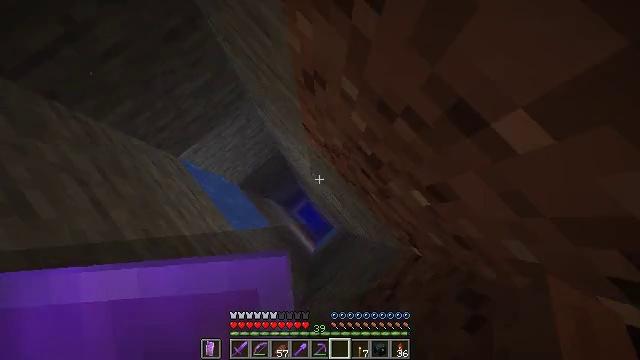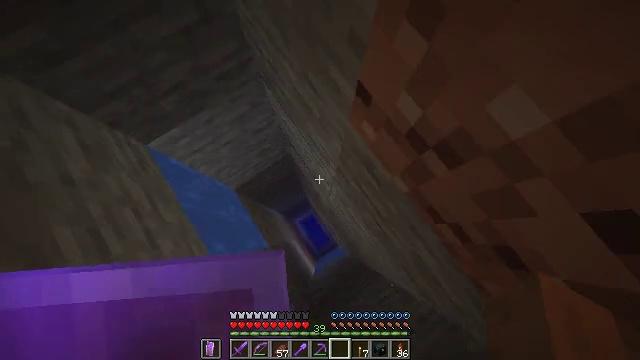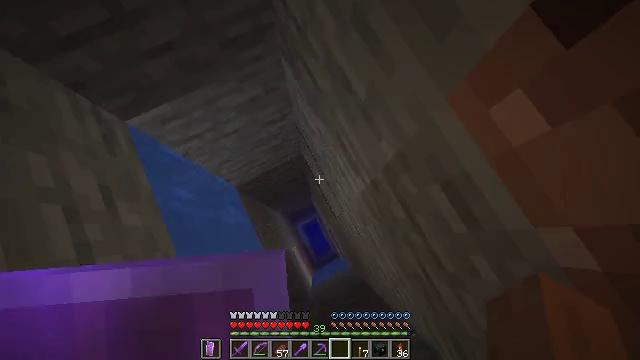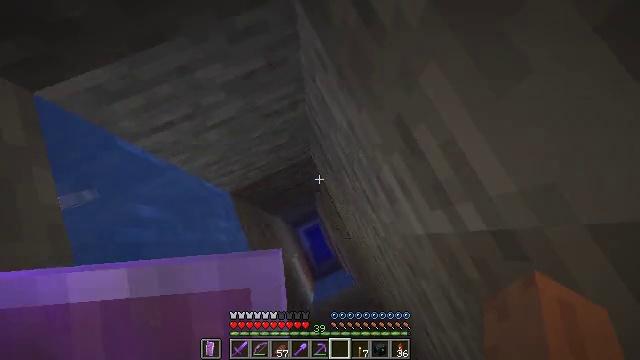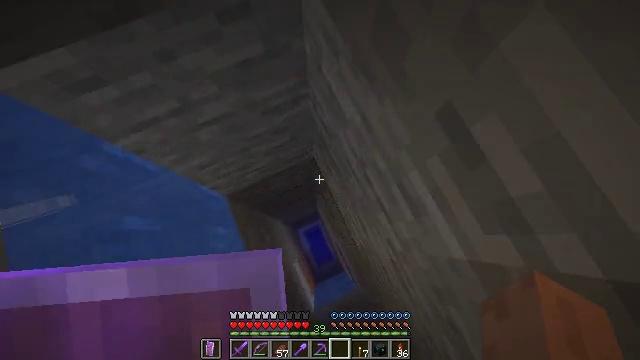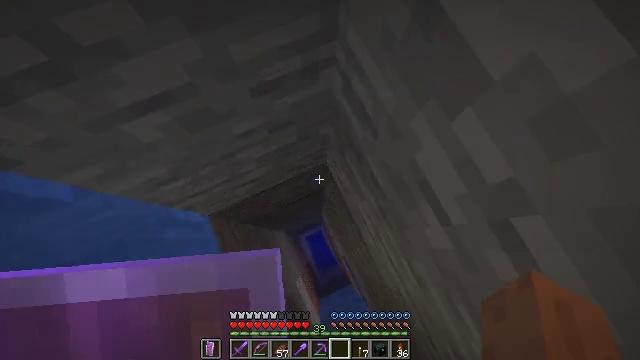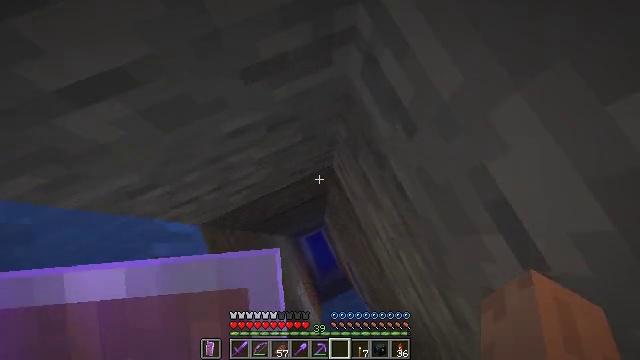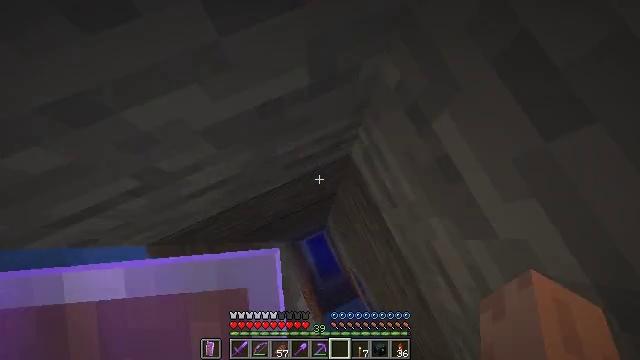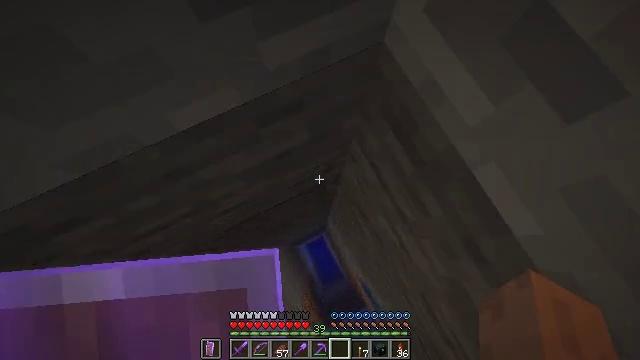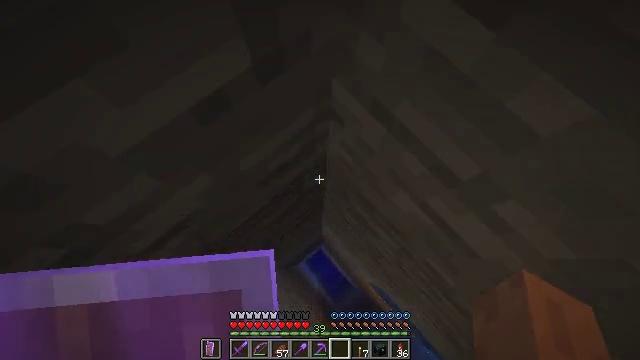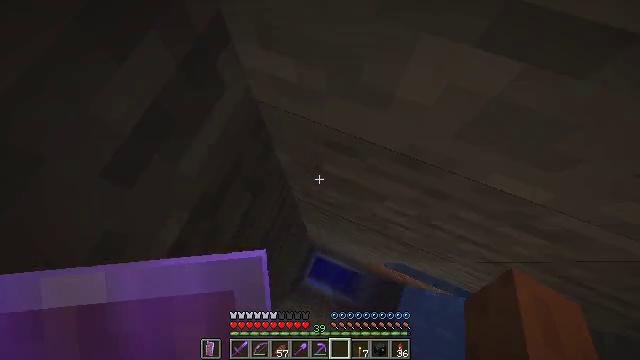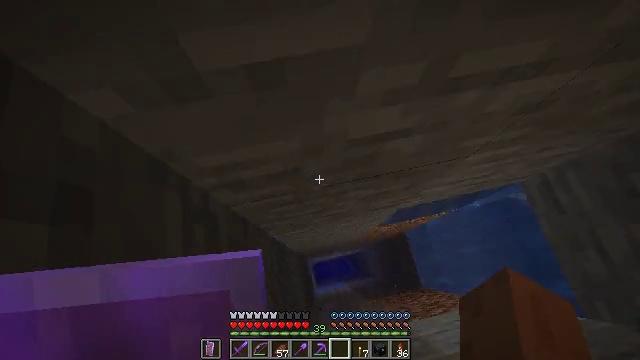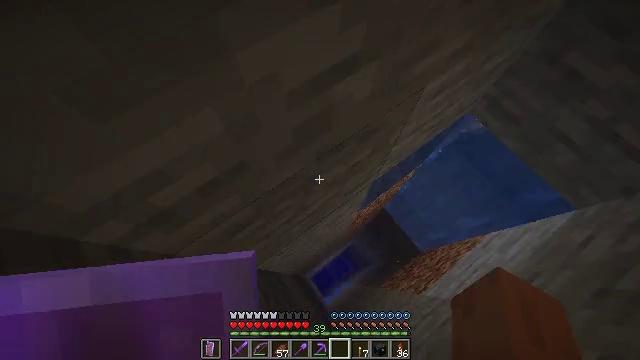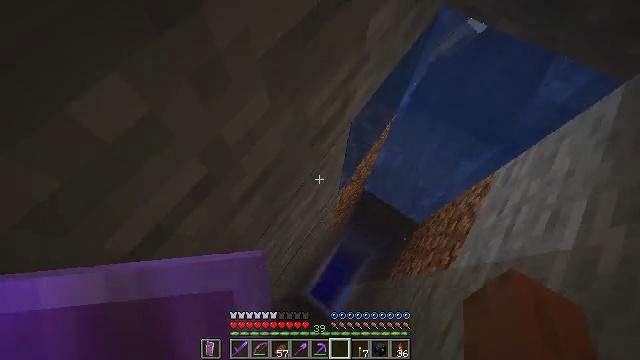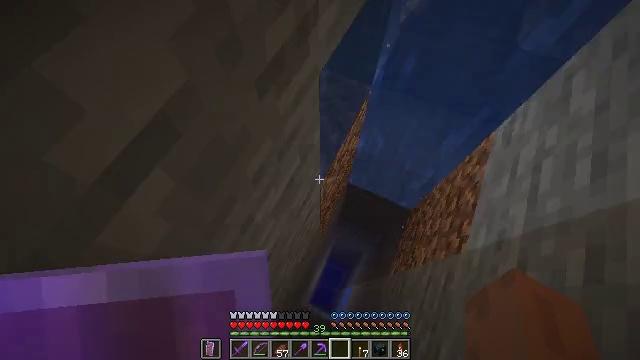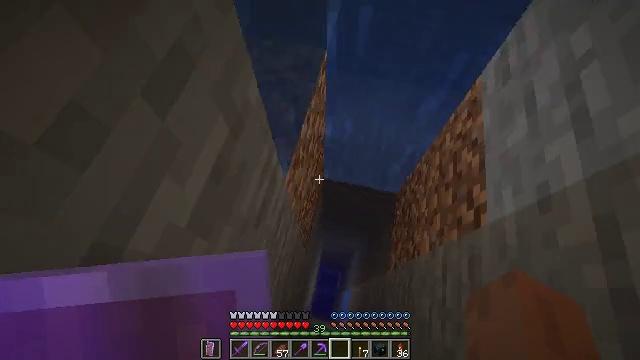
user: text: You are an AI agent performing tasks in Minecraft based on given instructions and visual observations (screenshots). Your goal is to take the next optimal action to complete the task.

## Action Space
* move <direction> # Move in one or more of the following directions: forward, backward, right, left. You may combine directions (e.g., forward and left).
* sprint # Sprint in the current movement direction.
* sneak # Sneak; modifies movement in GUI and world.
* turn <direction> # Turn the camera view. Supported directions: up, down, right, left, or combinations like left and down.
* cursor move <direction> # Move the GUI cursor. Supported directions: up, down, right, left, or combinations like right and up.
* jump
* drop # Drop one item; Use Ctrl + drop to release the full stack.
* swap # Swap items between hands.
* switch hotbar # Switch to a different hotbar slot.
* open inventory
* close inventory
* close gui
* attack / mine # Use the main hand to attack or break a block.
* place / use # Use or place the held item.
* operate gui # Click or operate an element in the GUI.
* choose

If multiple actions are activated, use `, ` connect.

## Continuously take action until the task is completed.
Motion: motion action
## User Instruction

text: Turn sand into glass in the furnace.
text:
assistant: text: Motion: move forward, sprint, turn left and up
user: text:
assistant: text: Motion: move forward, sneak, turn left
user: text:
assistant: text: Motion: move forward, sneak, turn left
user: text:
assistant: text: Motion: move forward, sneak
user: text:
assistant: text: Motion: move forward, sprint
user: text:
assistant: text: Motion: move forward, sprint
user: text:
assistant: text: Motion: move forward, sprint
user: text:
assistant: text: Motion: move forward, sprint, turn right
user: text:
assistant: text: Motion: move forward, sprint, turn right and up
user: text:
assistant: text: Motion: move forward, sneak, turn right and up
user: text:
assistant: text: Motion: move forward, sneak, turn right
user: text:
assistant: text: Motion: move forward, sprint, turn right and up
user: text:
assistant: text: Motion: move forward, sneak, turn right and up
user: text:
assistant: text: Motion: move forward, sprint, turn right and up
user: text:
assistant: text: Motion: move forward, sneak, turn right and up
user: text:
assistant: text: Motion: move forward, sprint, turn right
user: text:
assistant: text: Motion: move forward, sneak, turn right
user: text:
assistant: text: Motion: move forward, sneak, turn right
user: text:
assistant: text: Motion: move forward, sneak, turn right
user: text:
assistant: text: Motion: move forward, sprint
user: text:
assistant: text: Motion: move forward, sneak
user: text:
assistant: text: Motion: move forward, sneak, turn left and up
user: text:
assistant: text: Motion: move forward, sneak, turn left
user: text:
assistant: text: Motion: move forward, sneak, turn left and down
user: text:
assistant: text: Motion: move forward, sprint, turn left and down
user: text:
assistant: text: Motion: move forward, sprint, turn left and down
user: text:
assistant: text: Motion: move forward, sprint, turn left
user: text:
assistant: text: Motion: move forward, sneak, turn left
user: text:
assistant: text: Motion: move forward, sneak
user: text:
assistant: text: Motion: move forward, sprint, turn left